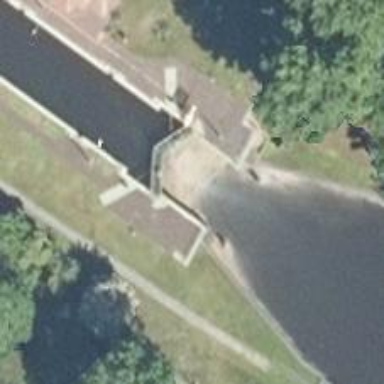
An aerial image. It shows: Lock gate along waterway.